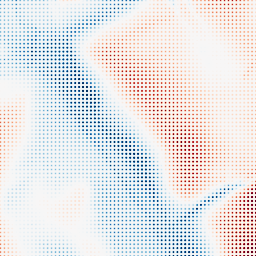
Category: classical
Decomposition family: gaussian_anisotropic
Decomposition parameters: sigma_x: 50
sigma_y: 5
Upsampling method: sinc_blackman
Upsampling parameters: scale: 8
kernel_size: 4
Upsampling scale: 8